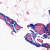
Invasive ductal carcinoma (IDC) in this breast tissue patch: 0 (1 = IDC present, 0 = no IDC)